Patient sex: M
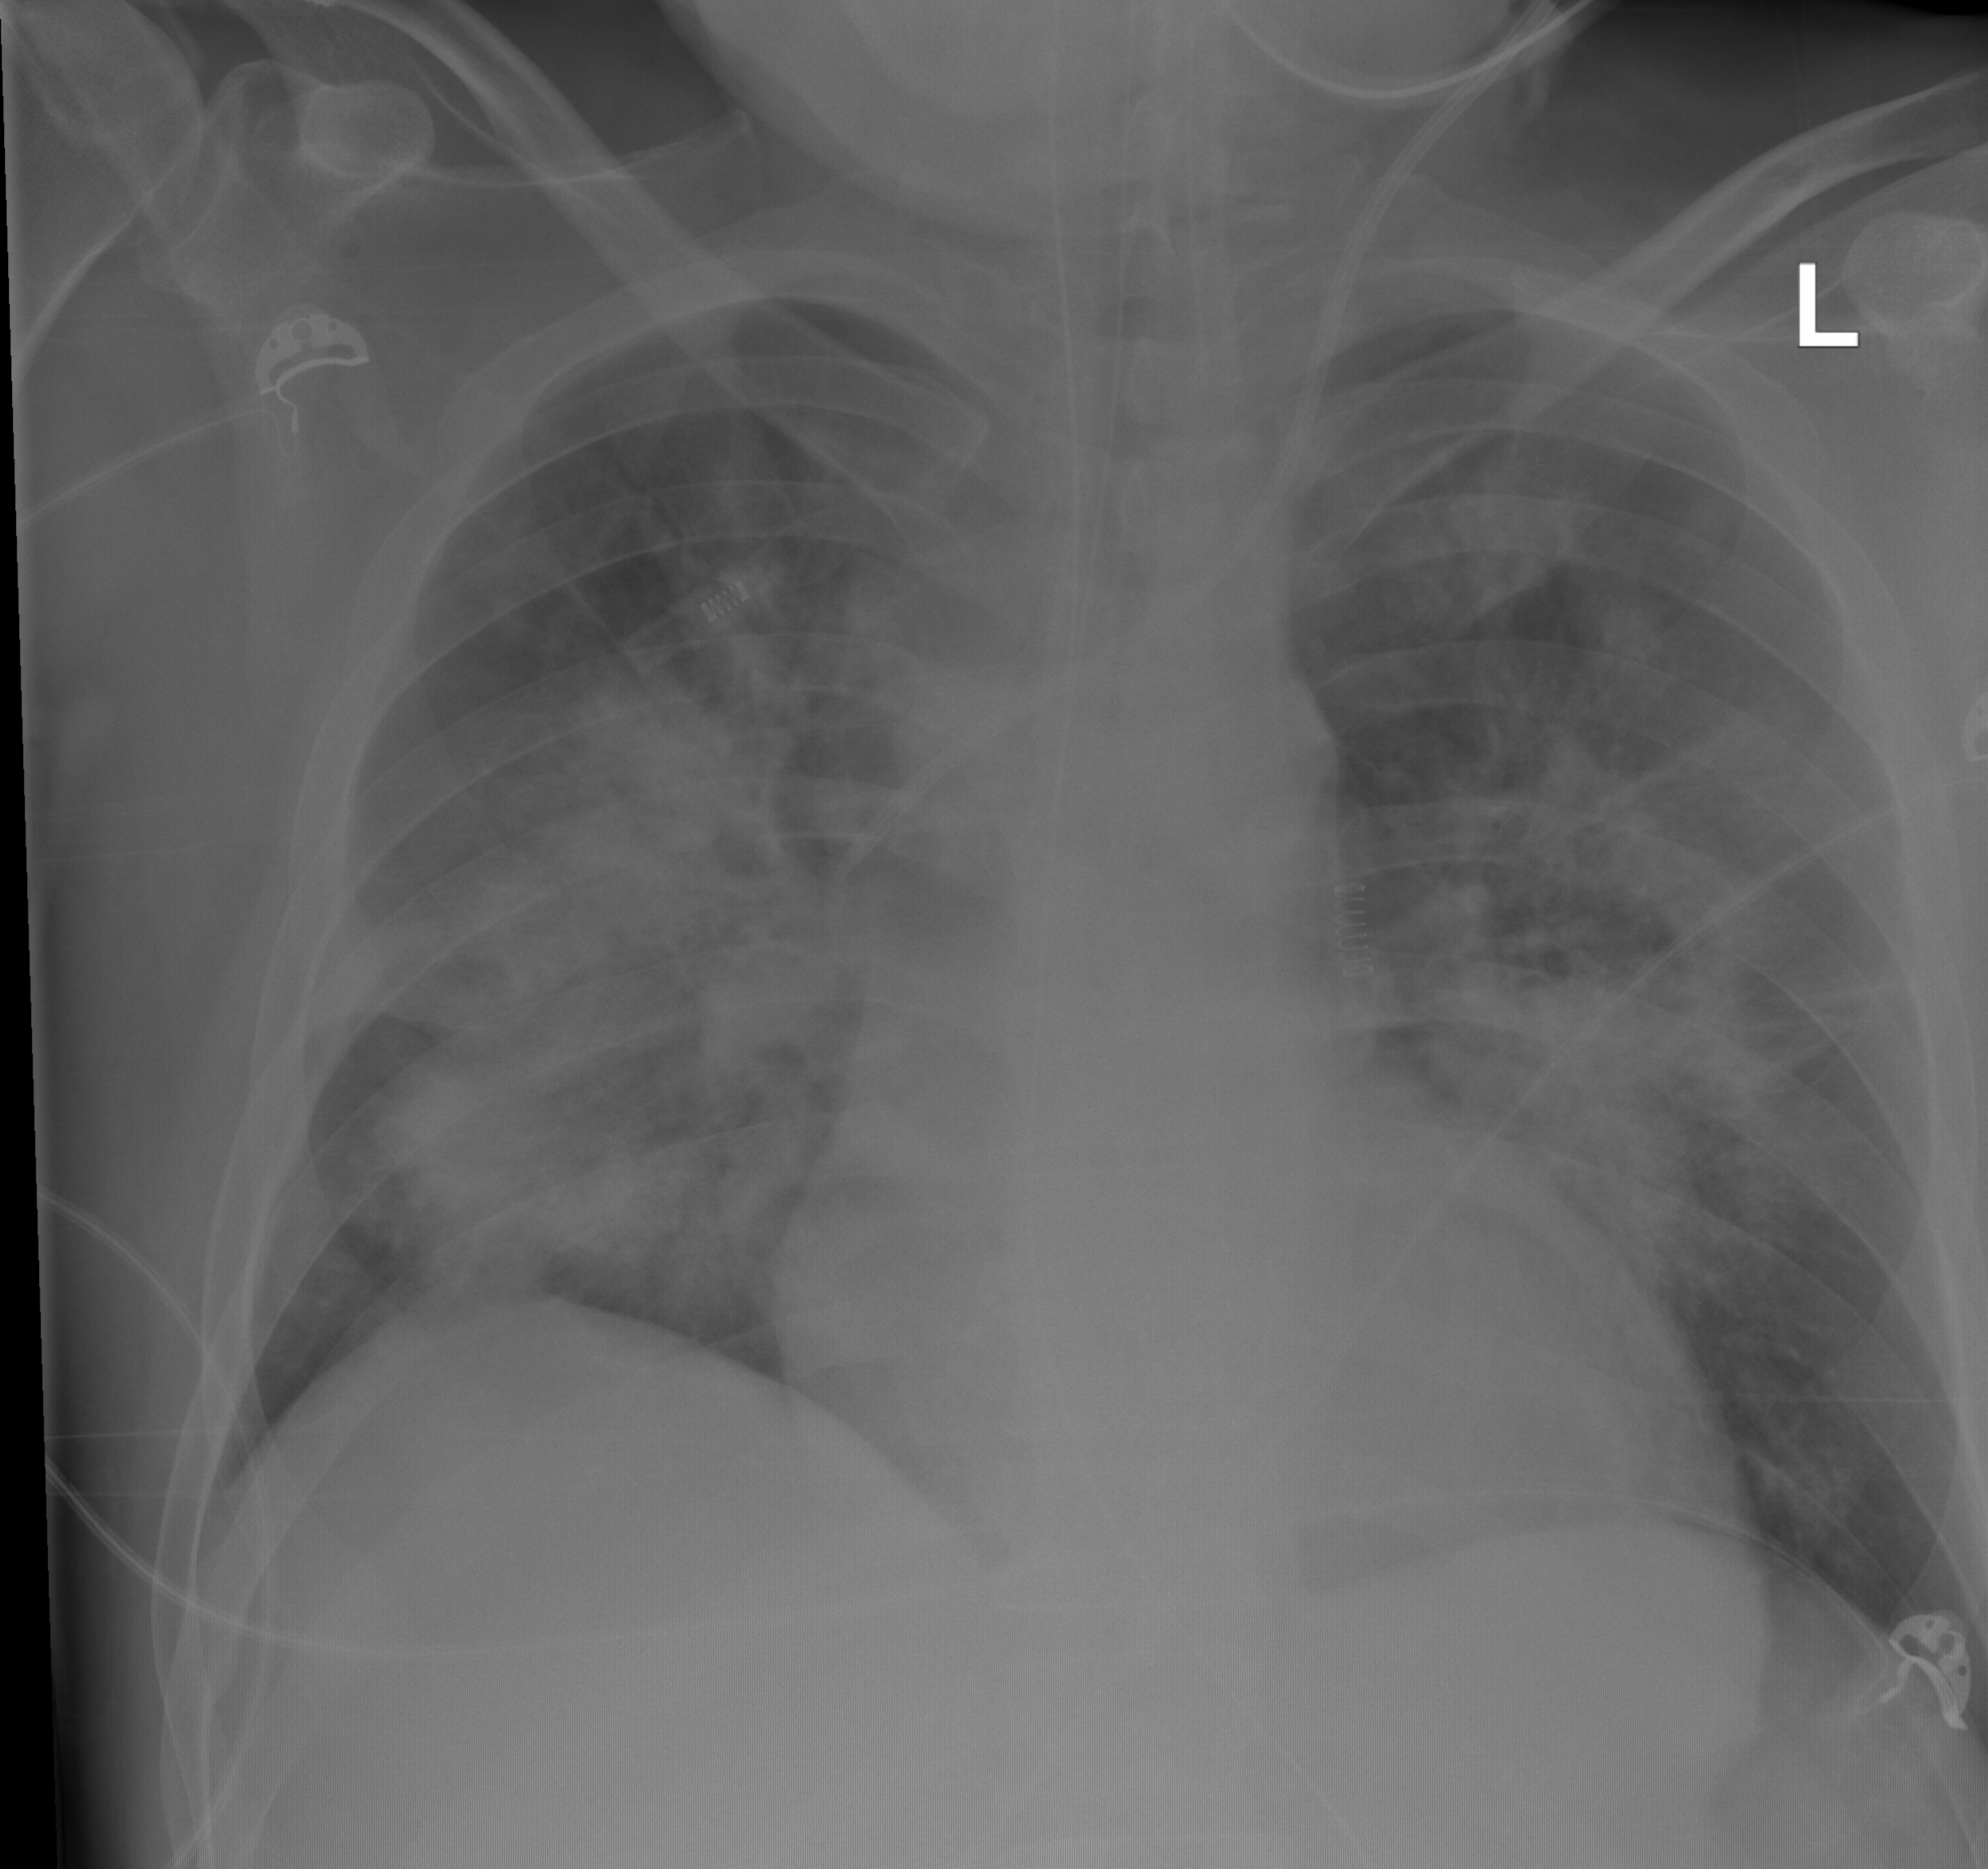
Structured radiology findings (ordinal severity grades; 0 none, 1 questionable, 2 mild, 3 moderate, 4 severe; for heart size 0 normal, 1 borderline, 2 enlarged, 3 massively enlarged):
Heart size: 2
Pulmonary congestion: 3
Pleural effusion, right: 0
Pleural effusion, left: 0
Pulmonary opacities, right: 4
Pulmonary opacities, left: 3
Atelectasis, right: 4
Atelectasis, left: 3